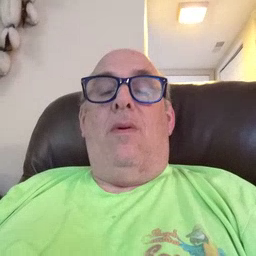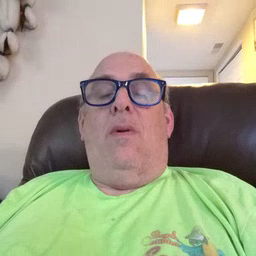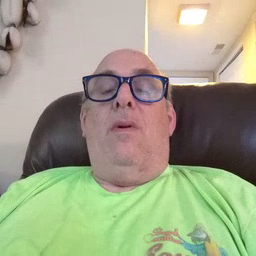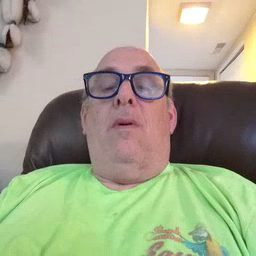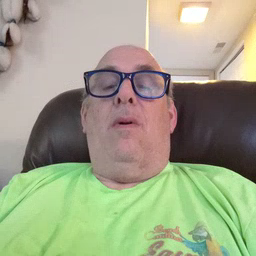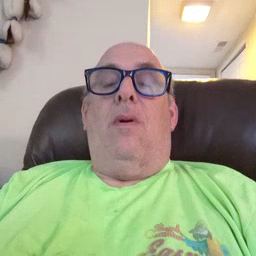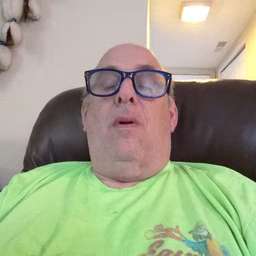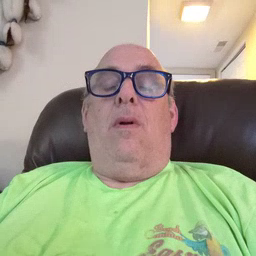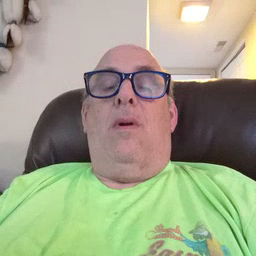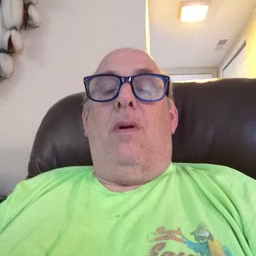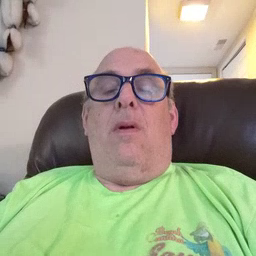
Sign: talk